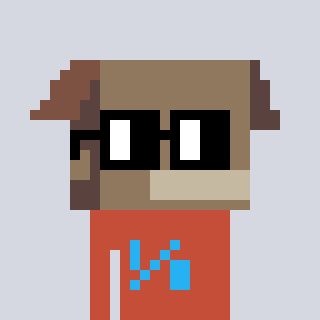
a pixel art character with square black glasses, a box-shaped head and a rust-colored body on a cool background